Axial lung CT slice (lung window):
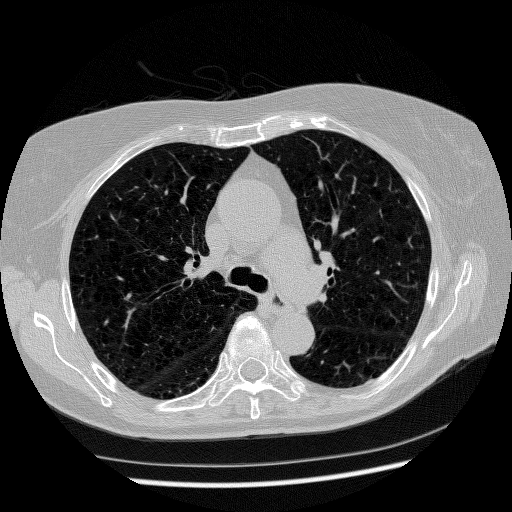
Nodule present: no